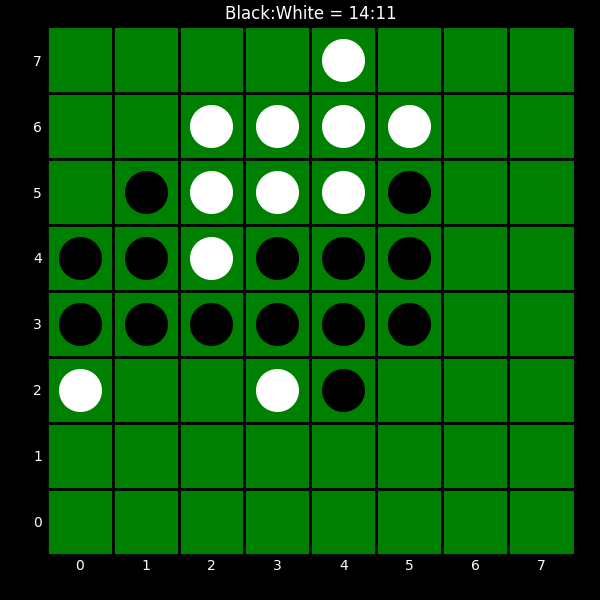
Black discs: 14
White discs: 11